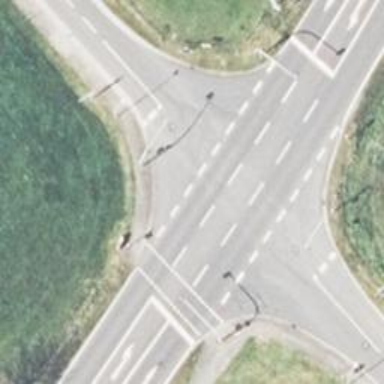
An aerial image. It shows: Road with traffic signals.